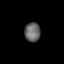
Tissue: lung
Cell type: Epithelial cells
Senescence score: 0.2415
Nuclear area (px): 295
Mean DAPI intensity: 101.915